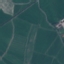
Land use / land cover class: Pasture